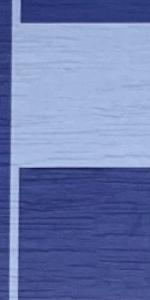
Label: Empty